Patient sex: M
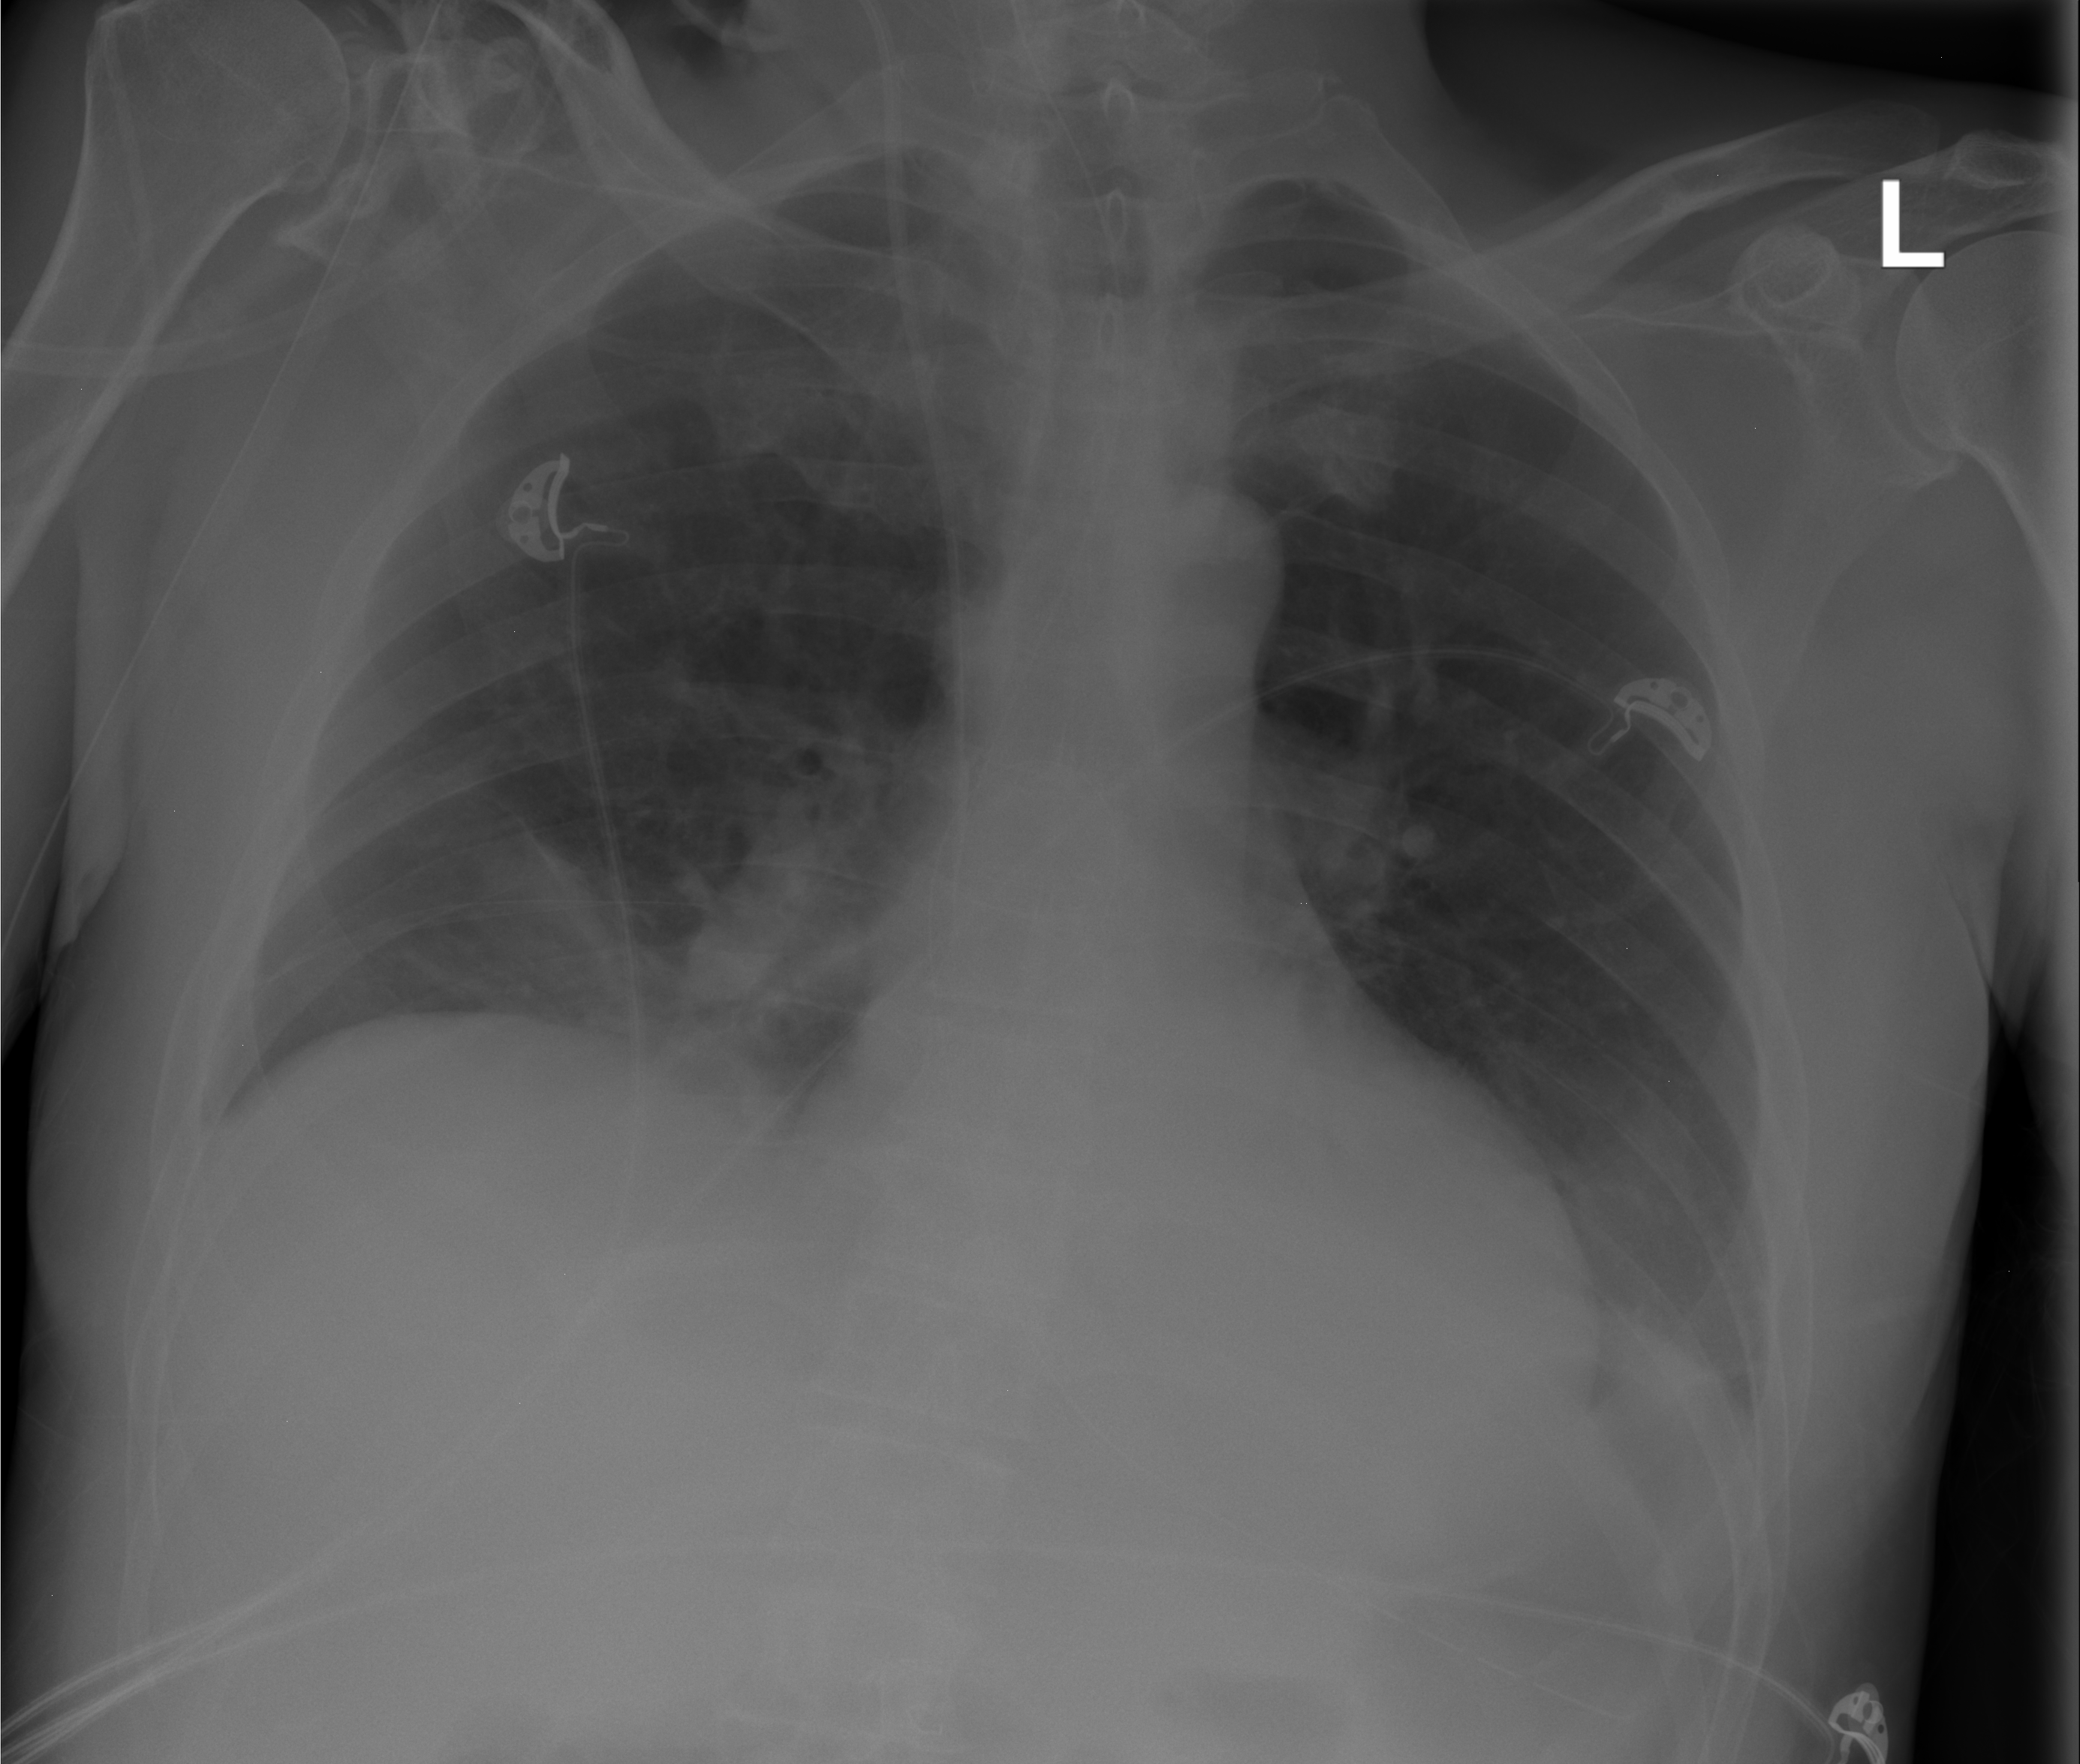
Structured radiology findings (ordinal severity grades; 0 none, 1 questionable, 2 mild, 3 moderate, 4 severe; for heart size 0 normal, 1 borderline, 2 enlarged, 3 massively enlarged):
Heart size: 0
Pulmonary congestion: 0
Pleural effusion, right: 2
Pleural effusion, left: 2
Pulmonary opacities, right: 1
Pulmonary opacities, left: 1
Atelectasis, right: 2
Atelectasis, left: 2